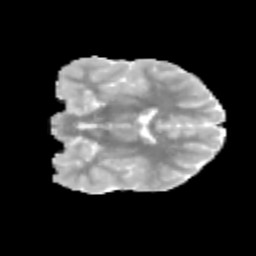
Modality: MD
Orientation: coronal
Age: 13
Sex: male
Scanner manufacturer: siemens
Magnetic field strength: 3 T
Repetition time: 3.8 s
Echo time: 0.07 s